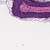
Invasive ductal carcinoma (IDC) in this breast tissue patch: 0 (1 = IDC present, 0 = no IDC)